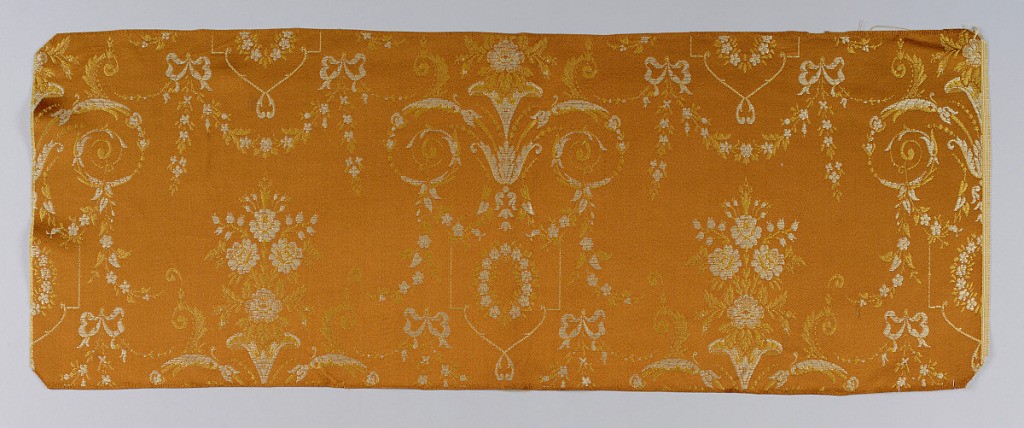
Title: Sample
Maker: Orinoka Mills, Philadelphia, Pennsylvania, USA
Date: ca. 1910
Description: brown/red warp with white and gold color wefts making pattern of flowers and swags